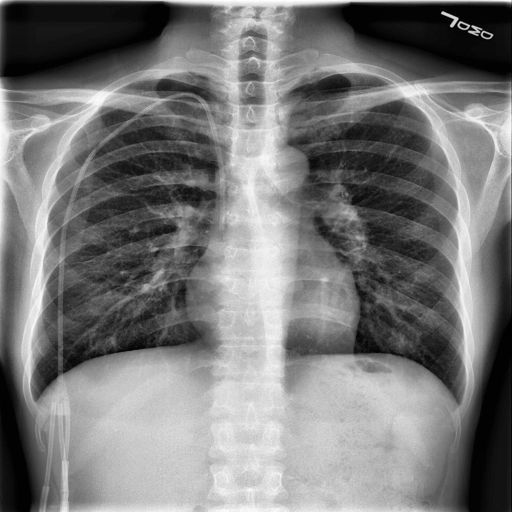
Finding: NORMAL